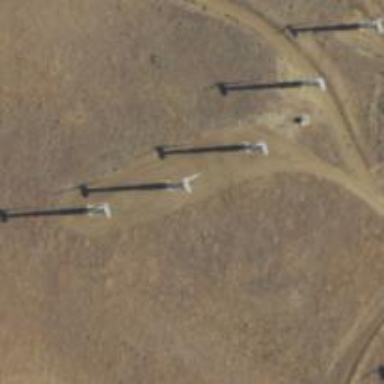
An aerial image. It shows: Wind power generator with wind turbines.